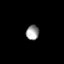
Tissue: prostate
Cell type: Endothelial cells
Senescence score: 0.6965
Nuclear area (px): 187
Mean DAPI intensity: 155.824